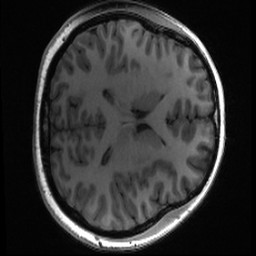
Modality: T1w
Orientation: axial
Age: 18
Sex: female